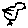
Label: bird